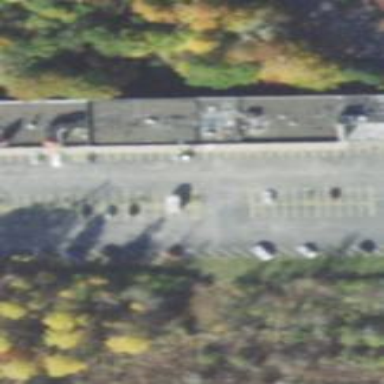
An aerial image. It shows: Parking area.